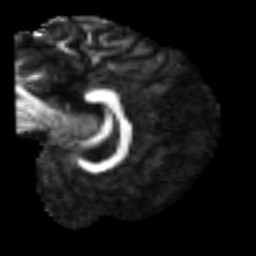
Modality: FA
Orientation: sagittal
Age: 21
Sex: male
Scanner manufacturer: siemens
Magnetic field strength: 3 T
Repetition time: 2.3 s
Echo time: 0.085 s